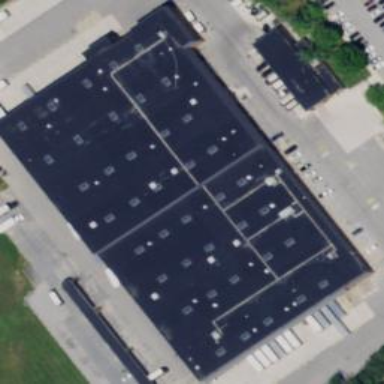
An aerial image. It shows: Building that serves as post depot.